Interaction volume radius: 10 \u00c5
Interaction volume height: 25 \u00c5
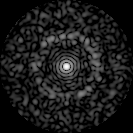
Disorder parameter: 0.8229